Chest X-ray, AP view. Patient: 60 years old, sex M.
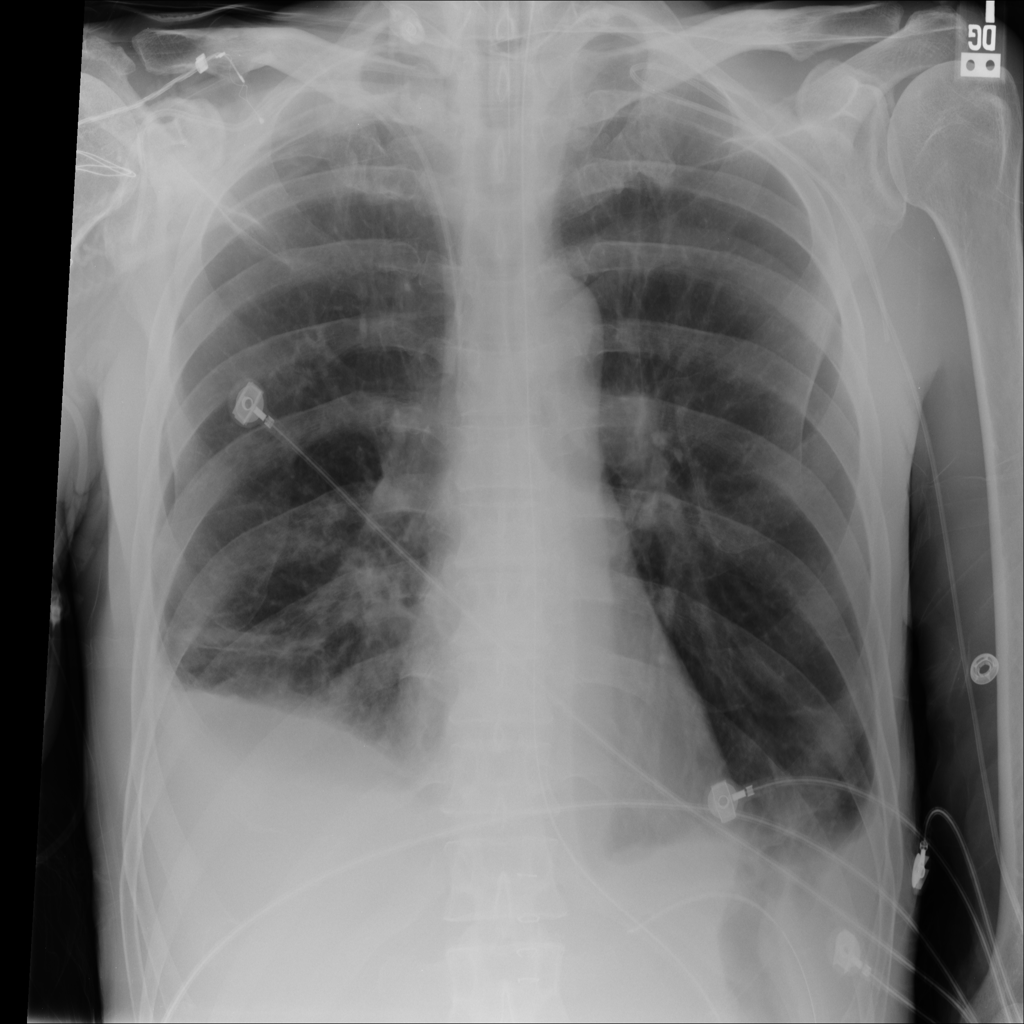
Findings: Atelectasis, Effusion, Pneumonia